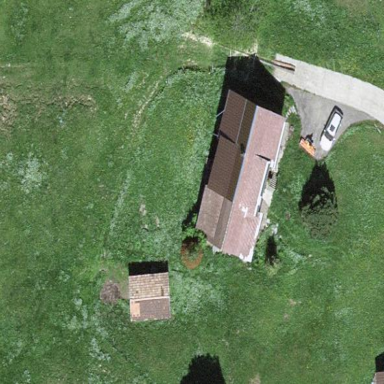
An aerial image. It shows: Farmyard in rural farm setting.